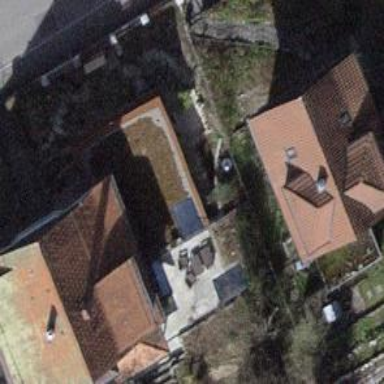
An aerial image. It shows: Detached building.